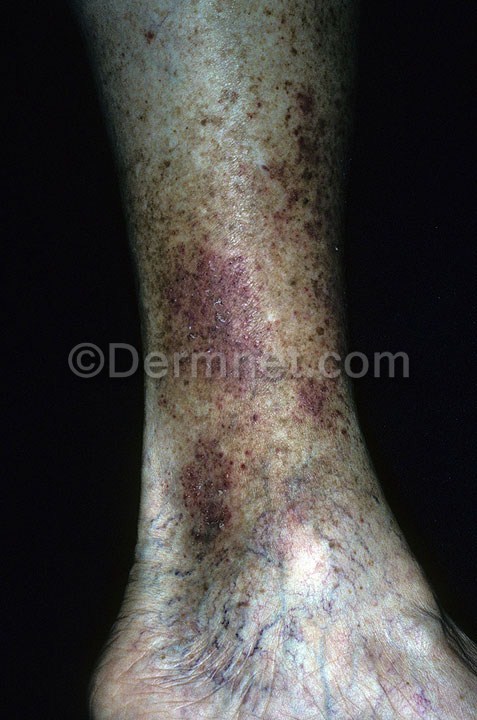
Disease: Eczema Photos